Here is a 2-D grayscale rendering of raw bearing vibration samples (signal-to-image). Based on the visible evidence, which condition applies: normal, inner_race, outer_race, ball?
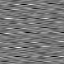
Answer: inner_race